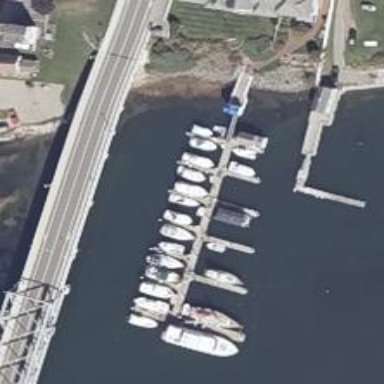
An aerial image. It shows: Man-made pier.